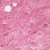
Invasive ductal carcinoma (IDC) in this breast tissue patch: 0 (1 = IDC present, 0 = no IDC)